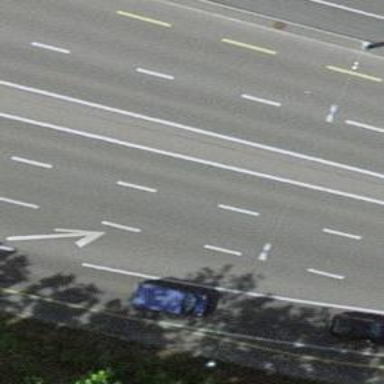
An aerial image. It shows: Secondary road with asphalt surface and designated cycle lane.